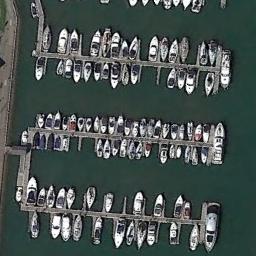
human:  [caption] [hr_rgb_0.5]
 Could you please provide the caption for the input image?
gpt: There are many ships in the harbor .

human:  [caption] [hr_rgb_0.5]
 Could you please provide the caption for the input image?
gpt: The shape of the harbor is nearly circular .

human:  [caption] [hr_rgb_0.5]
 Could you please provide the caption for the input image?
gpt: There are many ships docked neatly at the harbor .

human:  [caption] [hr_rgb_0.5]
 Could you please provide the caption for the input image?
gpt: Many yachts are neatly arranged on the sea side of the harbor .

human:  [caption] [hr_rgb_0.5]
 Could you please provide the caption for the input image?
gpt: The harbor has lots of neatly docked boats and the color of the waters is green .